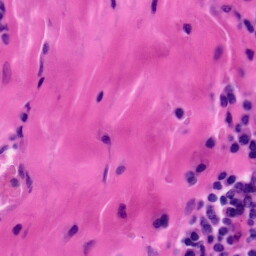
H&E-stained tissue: Tonsil